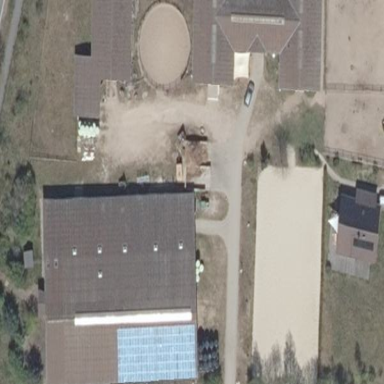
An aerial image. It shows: Farmyard area.